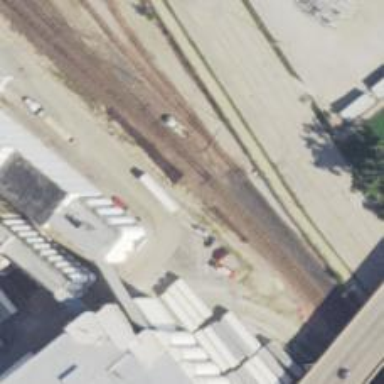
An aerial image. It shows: Abandoned railway siding.